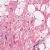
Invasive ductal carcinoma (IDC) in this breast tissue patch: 0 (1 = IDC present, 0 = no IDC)